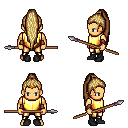
a pixel art fantasy rpg character, male body template, human, tanned skin, gold chest armor, gold greaves, blonde extra-long topknot hairstyle, leather bracers, black shoes, spear, four views (front, back, left, right), 2x2 character sprite sheet, small pixel art, hard edges, no anti-aliasing